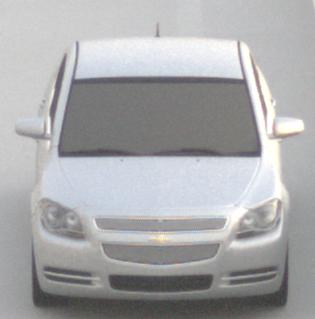
Make: Chevrolet
Model: Malibu 2.4
Detailed model: Malibu
Model produced from: 2012/07
Model produced until: 2014/08
Doors: 4
Color: white
Road condition: dry road
Daytime: sunrise or sunset
Contrast: low contrast